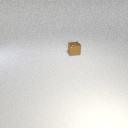
small brown metal cube